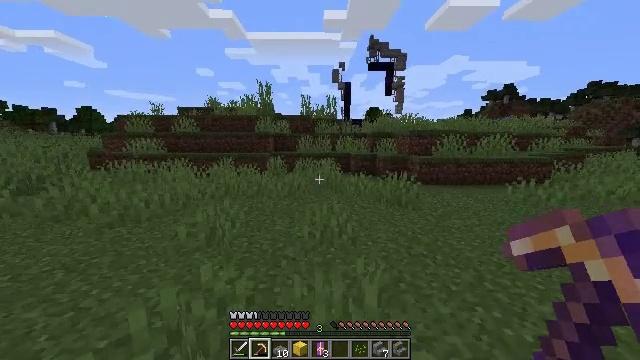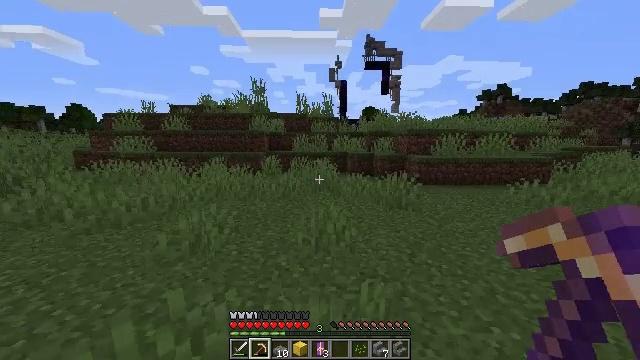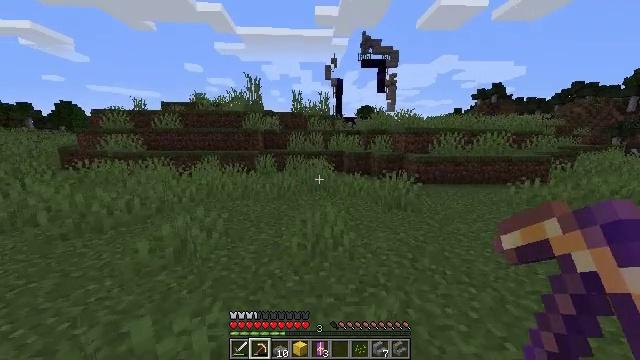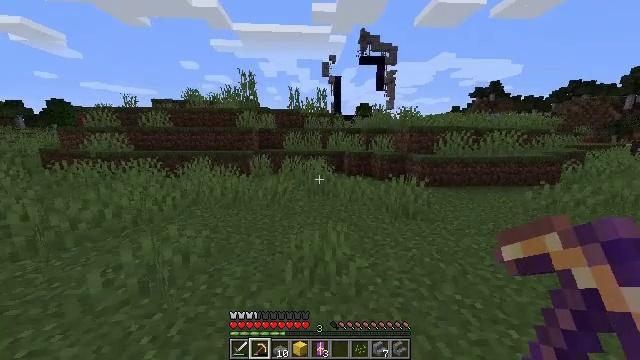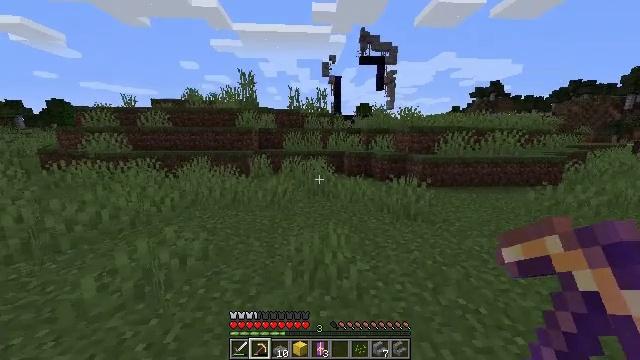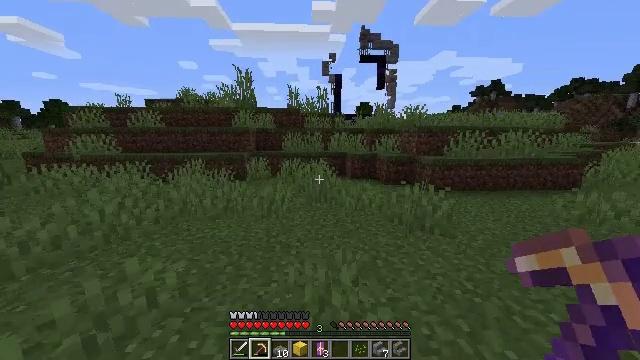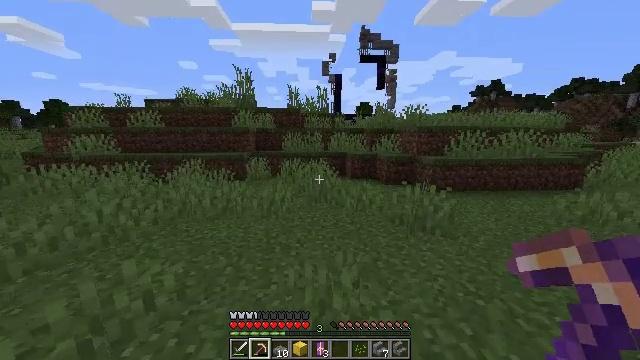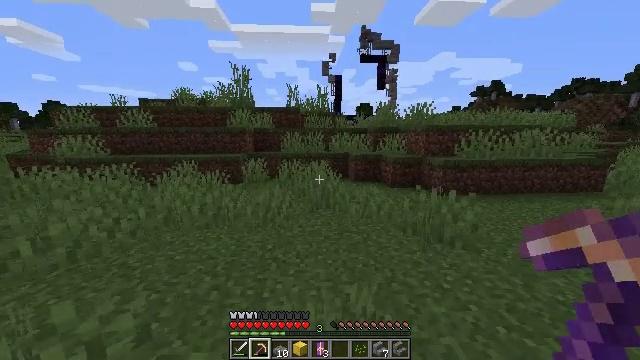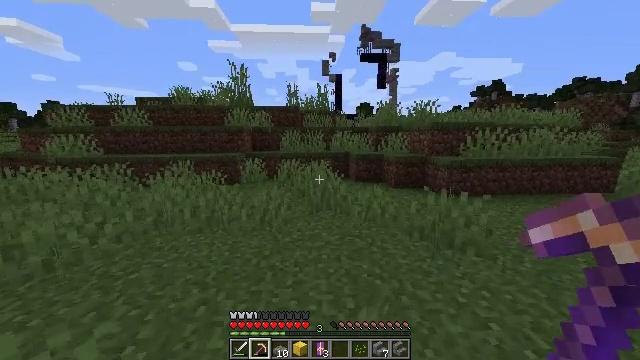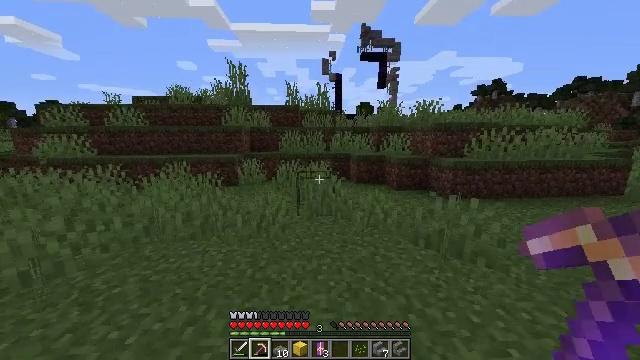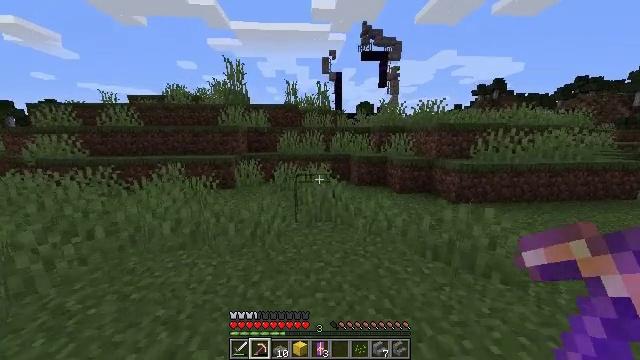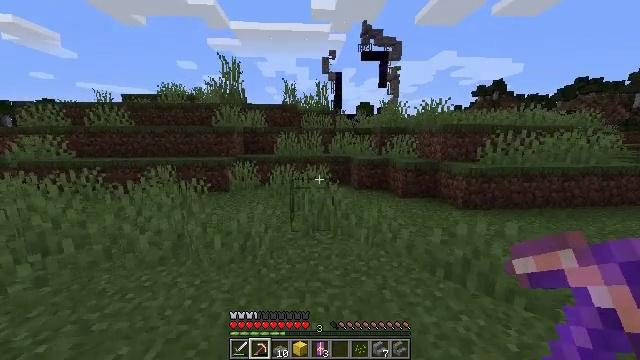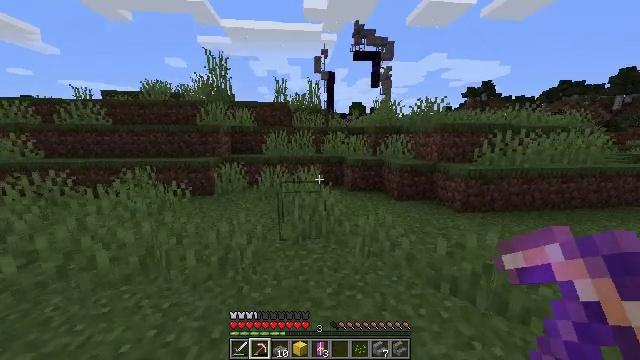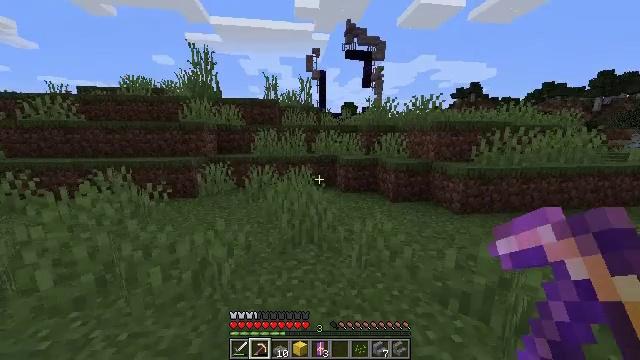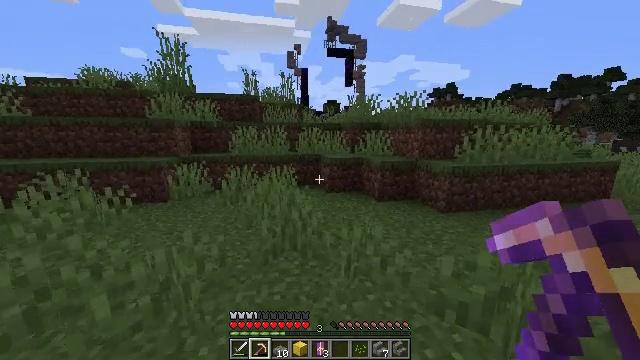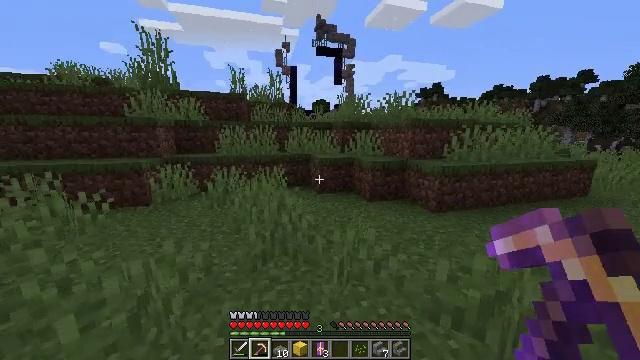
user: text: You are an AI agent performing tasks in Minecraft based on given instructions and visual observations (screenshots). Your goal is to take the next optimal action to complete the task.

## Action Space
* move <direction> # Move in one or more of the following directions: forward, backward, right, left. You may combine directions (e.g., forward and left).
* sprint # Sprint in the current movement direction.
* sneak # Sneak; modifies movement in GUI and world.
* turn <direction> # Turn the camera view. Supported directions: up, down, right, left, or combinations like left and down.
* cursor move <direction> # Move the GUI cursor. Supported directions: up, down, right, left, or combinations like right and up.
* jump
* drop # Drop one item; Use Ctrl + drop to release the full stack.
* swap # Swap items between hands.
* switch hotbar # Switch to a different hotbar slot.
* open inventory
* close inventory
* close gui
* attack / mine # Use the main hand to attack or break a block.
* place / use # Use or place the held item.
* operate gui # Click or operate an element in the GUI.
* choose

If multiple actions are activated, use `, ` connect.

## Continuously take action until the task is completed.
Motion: motion action
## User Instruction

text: Break the stone bricks to collect them.
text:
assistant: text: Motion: move forward, turn right
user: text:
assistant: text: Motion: move forward, turn right
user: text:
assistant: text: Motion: move forward
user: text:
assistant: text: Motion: move forward
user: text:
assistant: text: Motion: move forward
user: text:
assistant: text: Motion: move forward
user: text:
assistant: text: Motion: move forward
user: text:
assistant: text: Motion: move forward
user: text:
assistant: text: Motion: move forward
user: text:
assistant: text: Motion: move forward
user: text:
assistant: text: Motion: move forward
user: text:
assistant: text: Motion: move forward, turn right
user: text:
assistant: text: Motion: move forward, turn right
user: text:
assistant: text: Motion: move forward, turn right
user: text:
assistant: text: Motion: move forward, turn right
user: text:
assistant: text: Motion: move forward
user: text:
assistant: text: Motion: move forward, turn right
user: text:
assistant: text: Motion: move forward
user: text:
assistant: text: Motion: move forward
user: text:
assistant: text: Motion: move forward
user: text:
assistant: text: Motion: move forward
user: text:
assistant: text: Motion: move forward
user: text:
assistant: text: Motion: move forward
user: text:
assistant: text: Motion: move forward
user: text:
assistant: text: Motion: move forward
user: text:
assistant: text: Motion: move forward, jump
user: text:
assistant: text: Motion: move forward, jump
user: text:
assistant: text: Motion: move forward, jump
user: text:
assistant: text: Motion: move forward, jump
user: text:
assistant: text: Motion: move forward